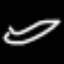
Label: line